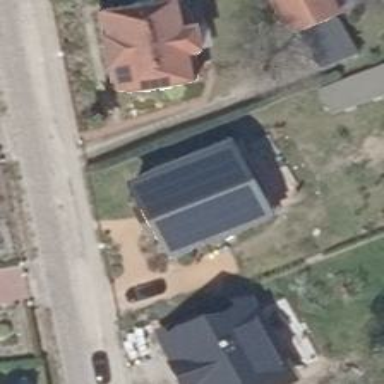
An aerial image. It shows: Simple house.